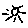
Label: sun